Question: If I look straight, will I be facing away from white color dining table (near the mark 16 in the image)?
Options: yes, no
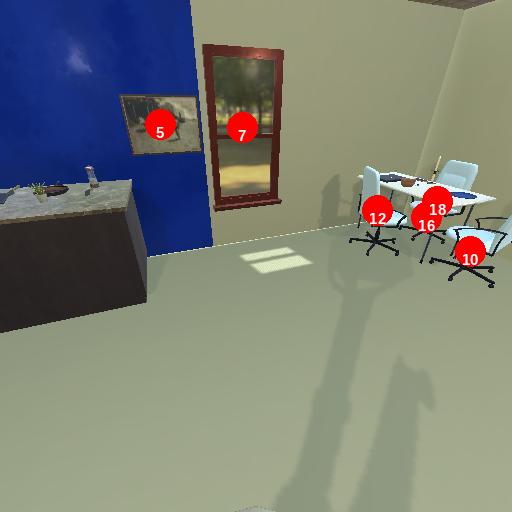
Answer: yes